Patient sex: M
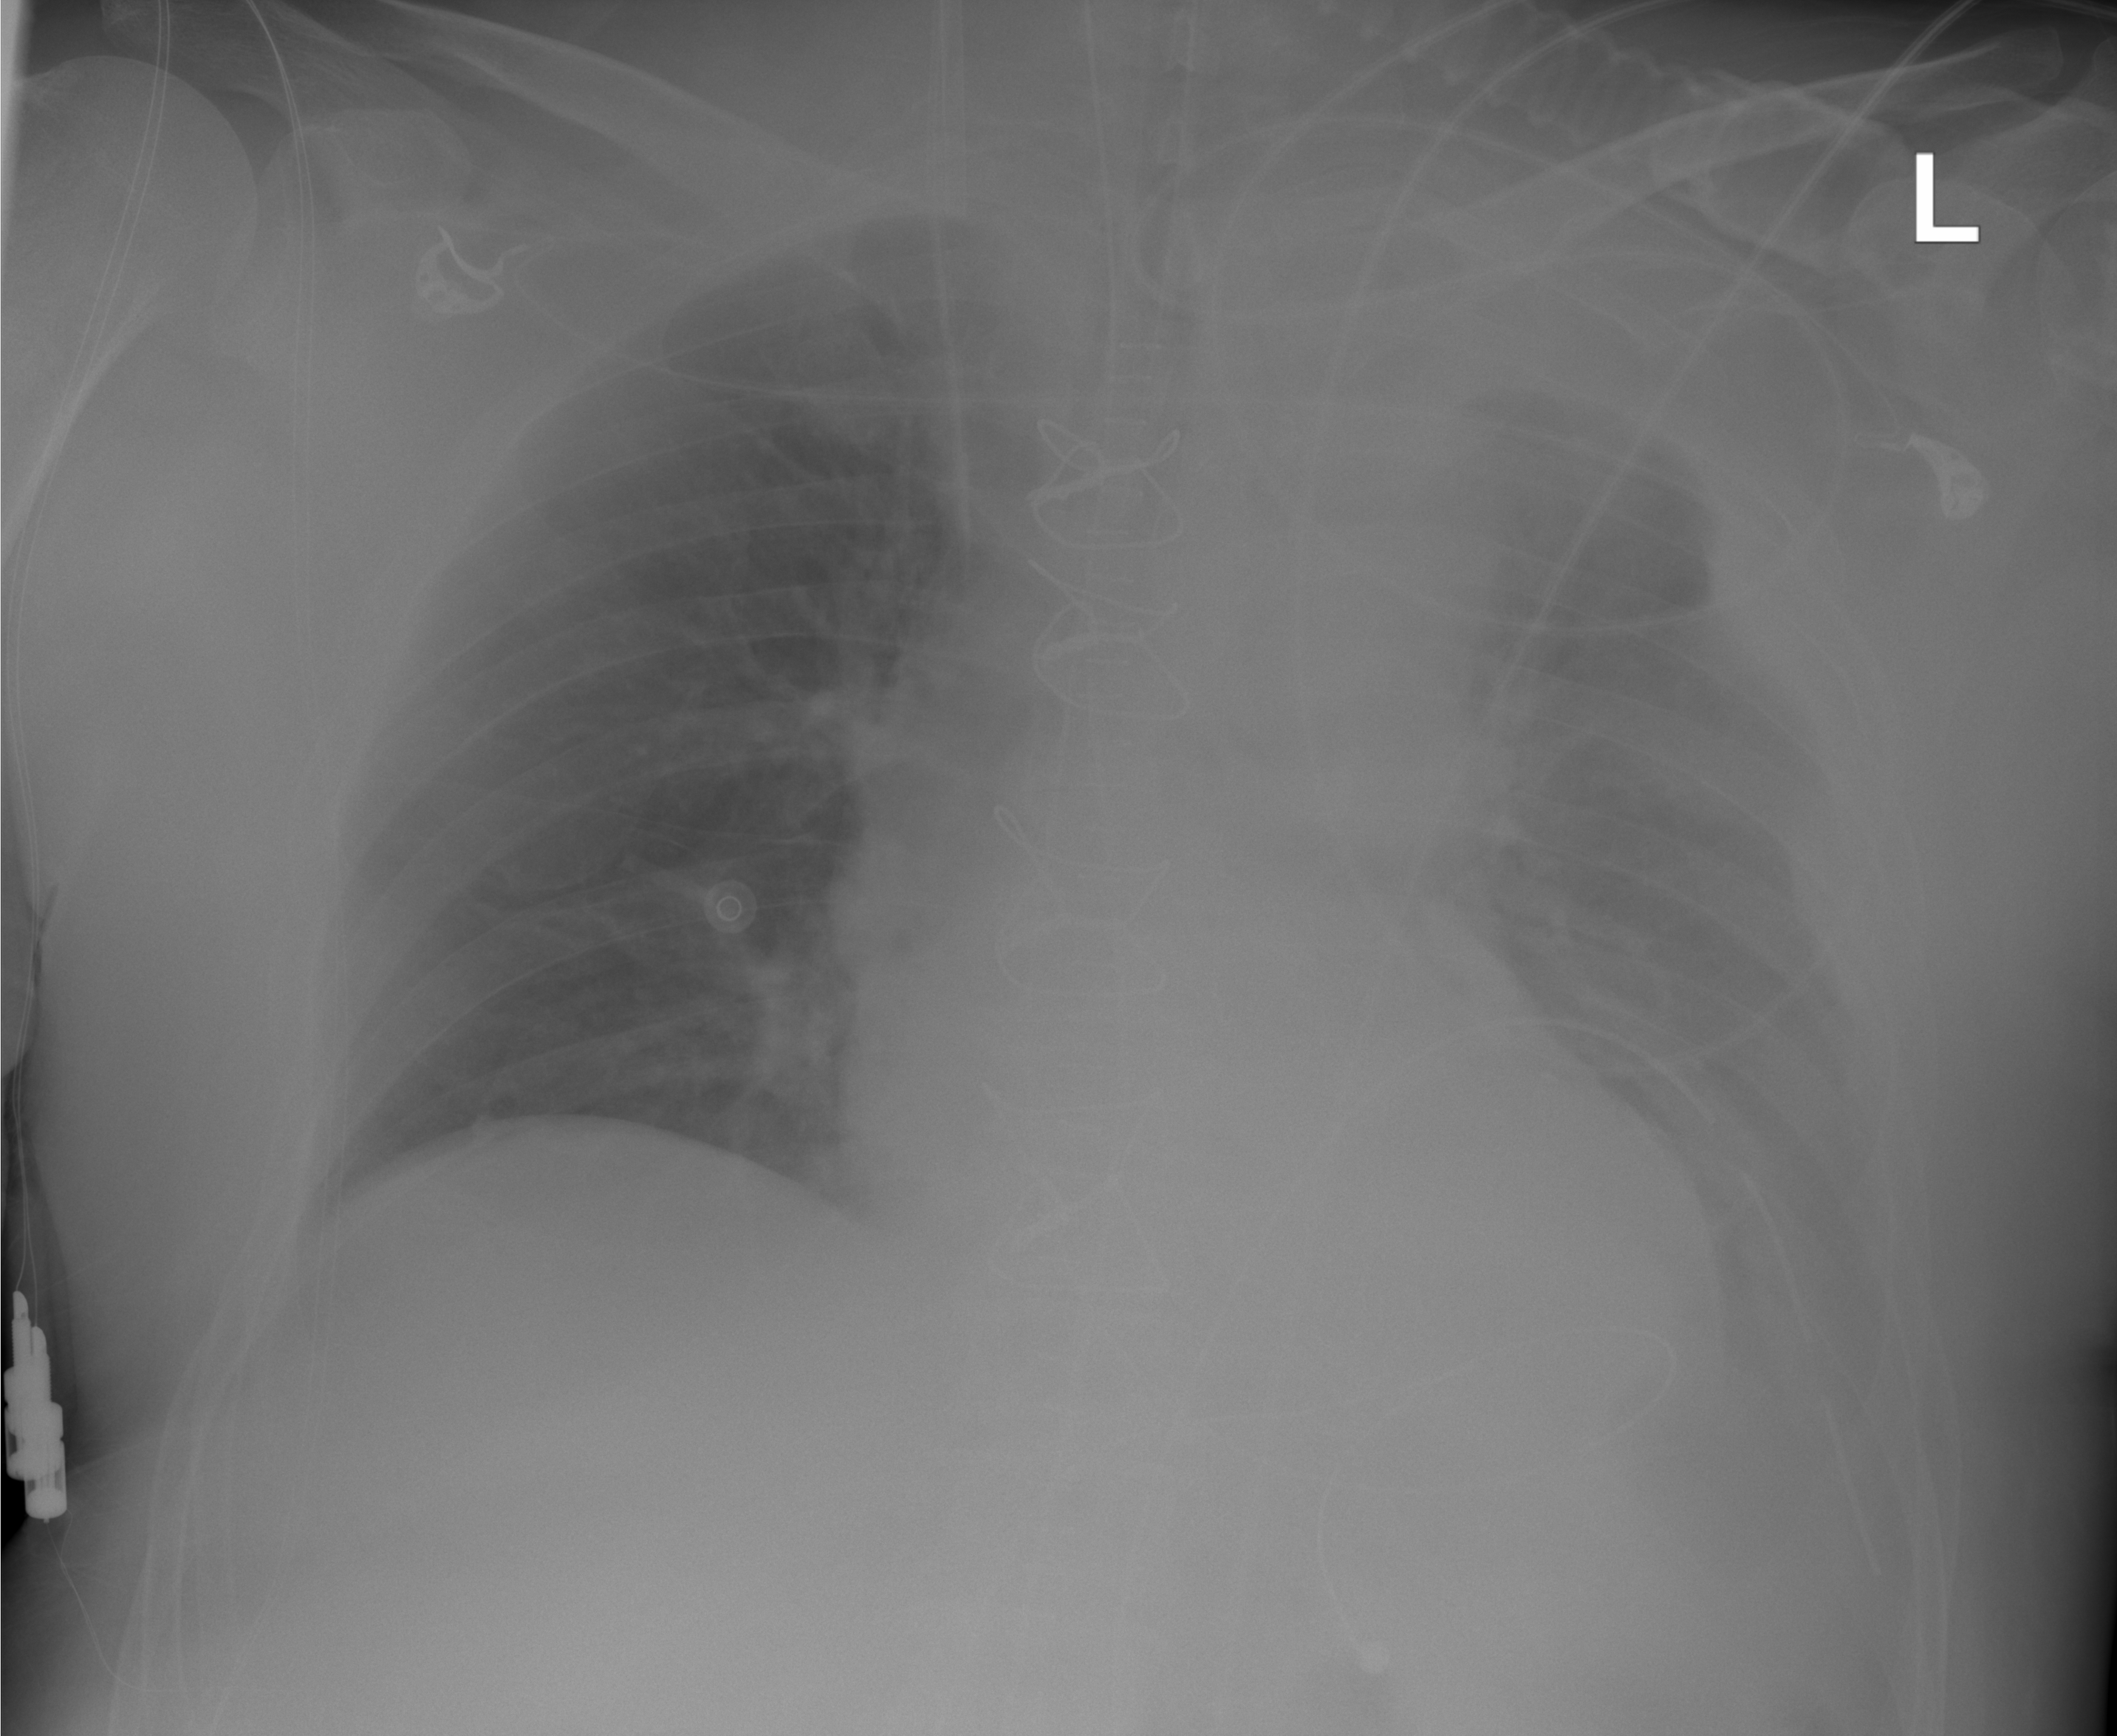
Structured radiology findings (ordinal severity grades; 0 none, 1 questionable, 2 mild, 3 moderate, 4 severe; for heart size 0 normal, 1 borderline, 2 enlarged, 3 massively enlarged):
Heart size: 1
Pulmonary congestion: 0
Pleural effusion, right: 0
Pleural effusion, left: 3
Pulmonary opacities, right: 0
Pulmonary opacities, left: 1
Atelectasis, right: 2
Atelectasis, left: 3